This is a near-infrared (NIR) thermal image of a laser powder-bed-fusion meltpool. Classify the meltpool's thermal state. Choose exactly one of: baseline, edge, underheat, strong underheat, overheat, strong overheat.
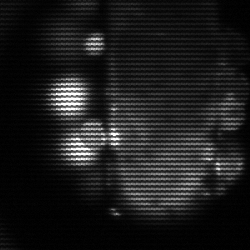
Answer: strong underheat